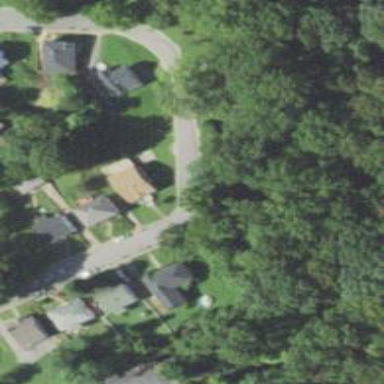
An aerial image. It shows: Residential road.